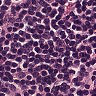
Metastatic tissue present: no